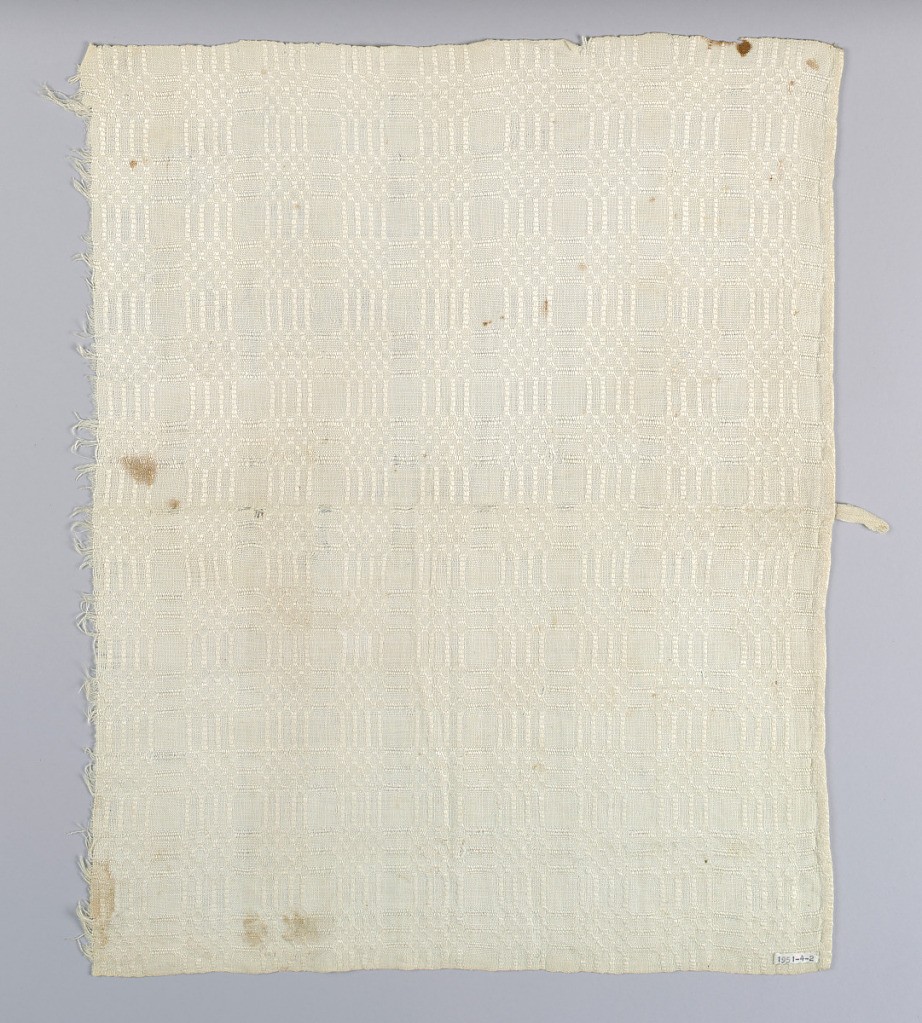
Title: Textile
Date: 1800–1830
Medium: linen Technique: hand woven plain weave with supplementary weft patterning
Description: Section of toweling in undyed linen. Two plain cloth selvedges. Raw edge at top and narrow hand hem at bottom.